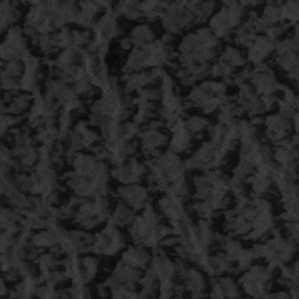
Label: frost